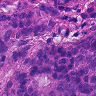
Metastatic tissue present: yes